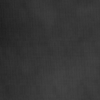
Label: dusty